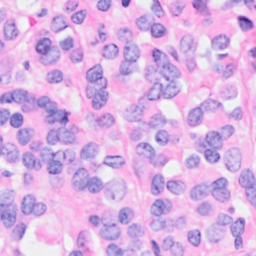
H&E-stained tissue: Breast